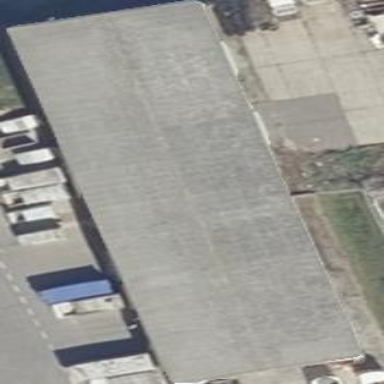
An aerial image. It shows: Gabled building with grey roof oriented along its structure.